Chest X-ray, AP view. Patient: 47 years old, sex F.
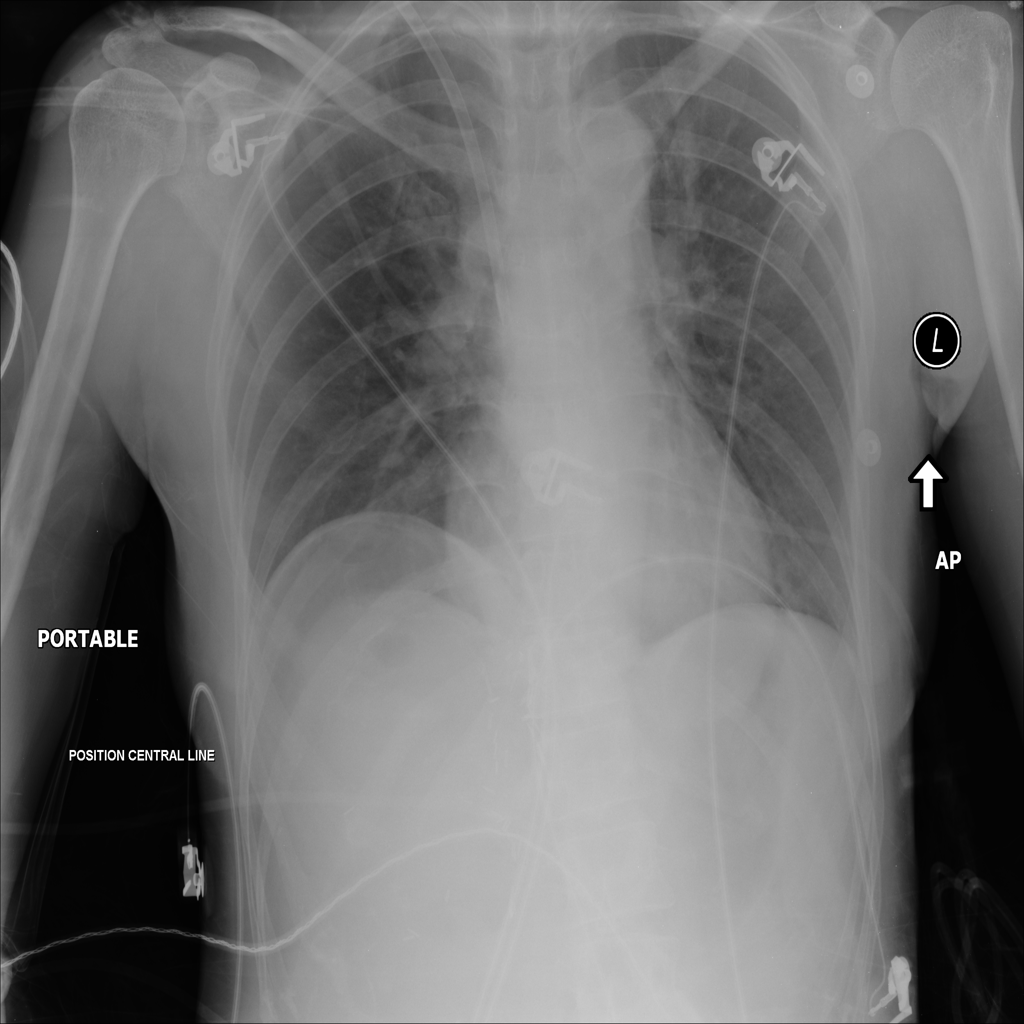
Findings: No Finding